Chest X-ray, AP view. Patient: 65 years old, sex F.
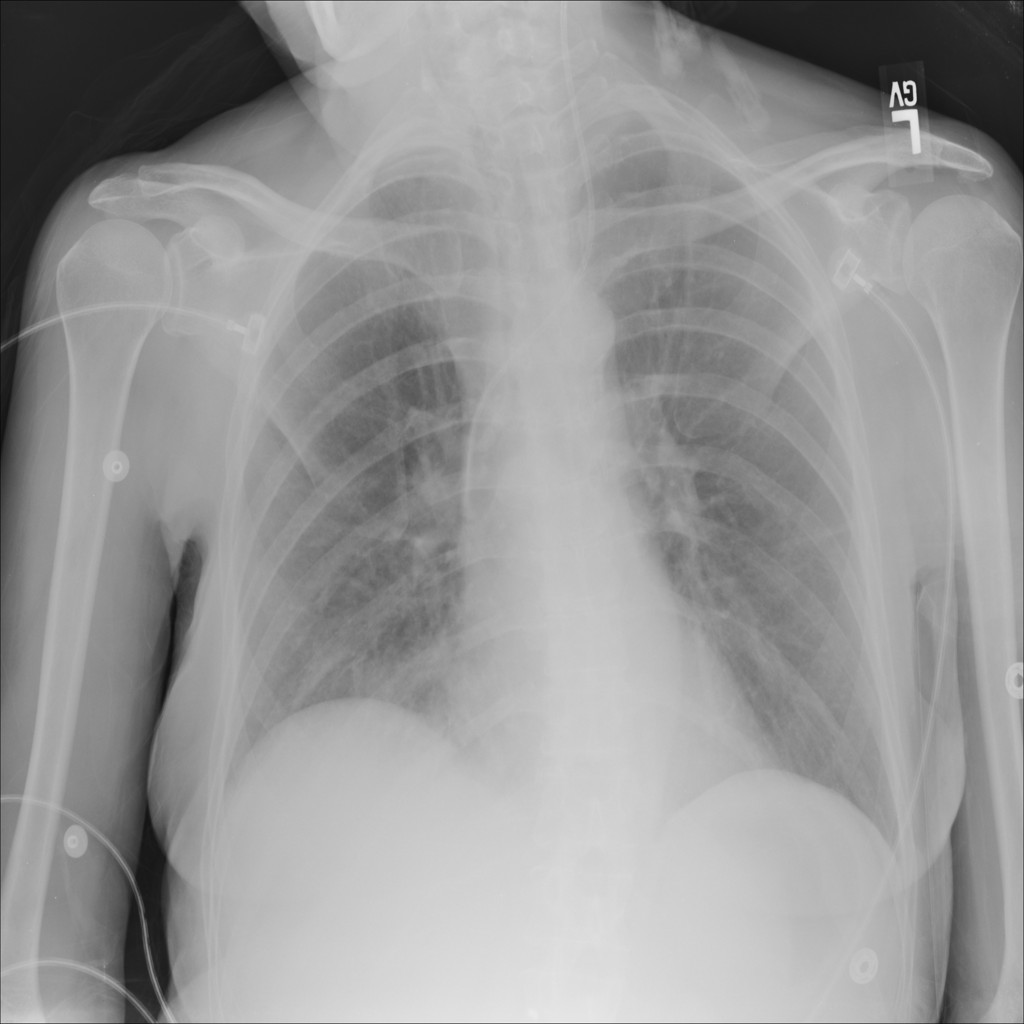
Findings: No Finding